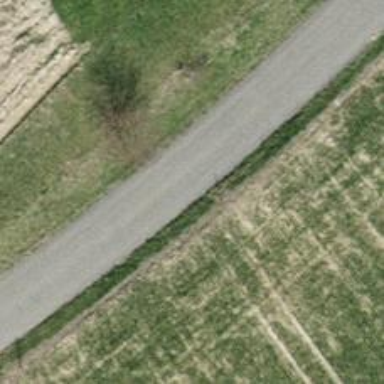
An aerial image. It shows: Well-maintained track road with grade 1 tracktype.